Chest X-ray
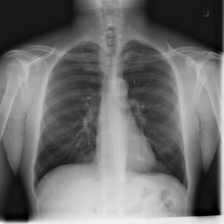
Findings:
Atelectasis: negative
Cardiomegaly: negative
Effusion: negative
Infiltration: negative
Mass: negative
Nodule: negative
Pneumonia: negative
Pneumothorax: negative
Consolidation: negative
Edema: negative
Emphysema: negative
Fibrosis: negative
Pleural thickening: negative
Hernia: negative